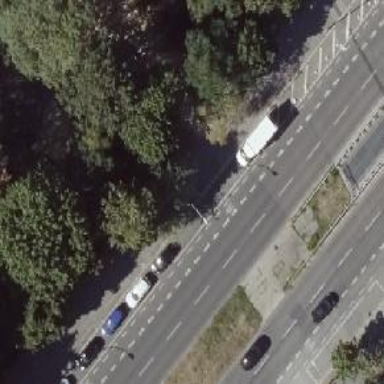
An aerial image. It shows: Asphalt footway.